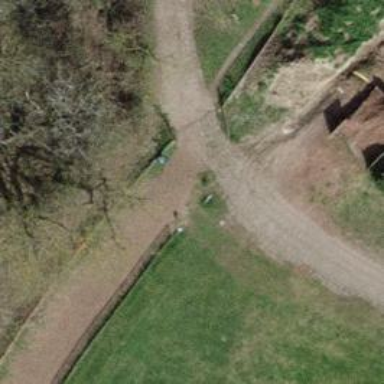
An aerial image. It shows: Gate.